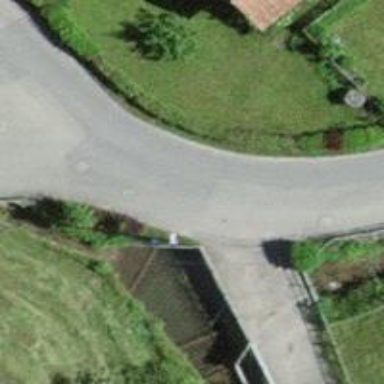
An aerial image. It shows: Staircase road with grade1 tracktype.